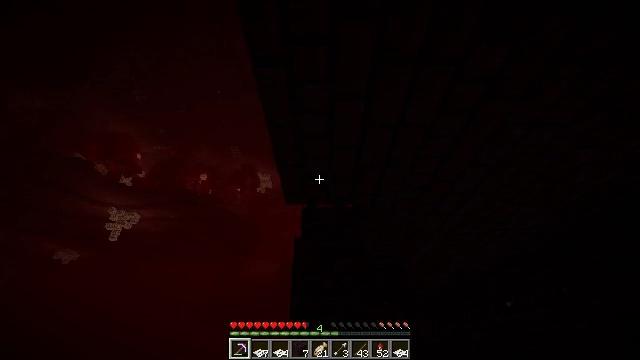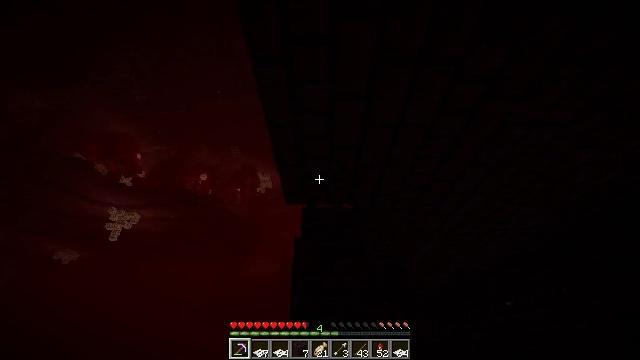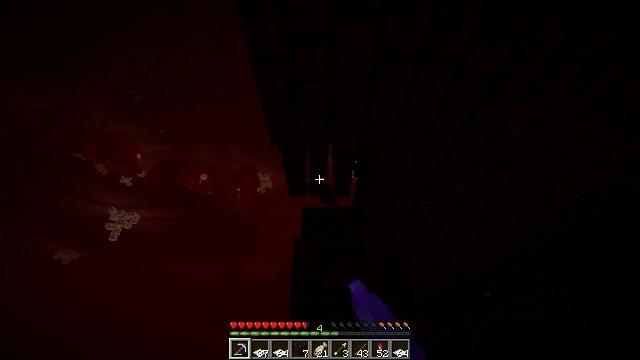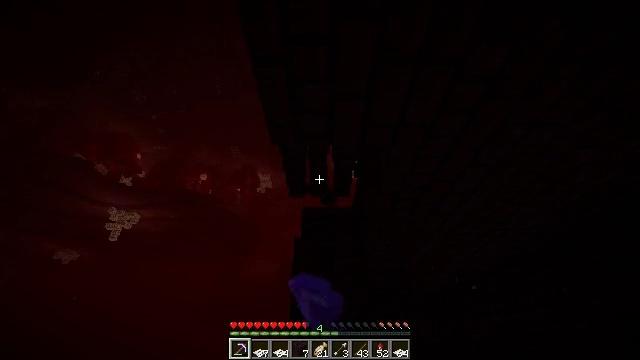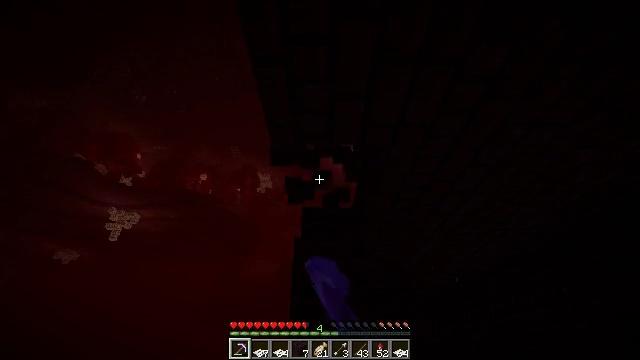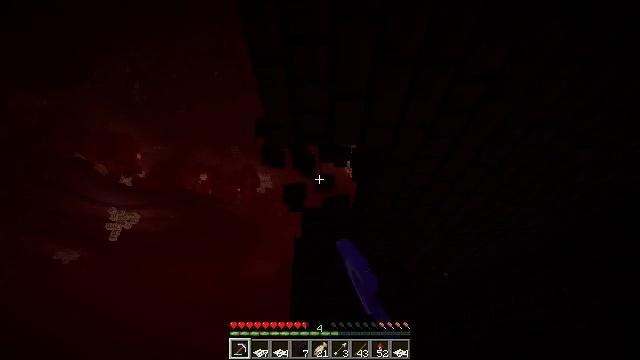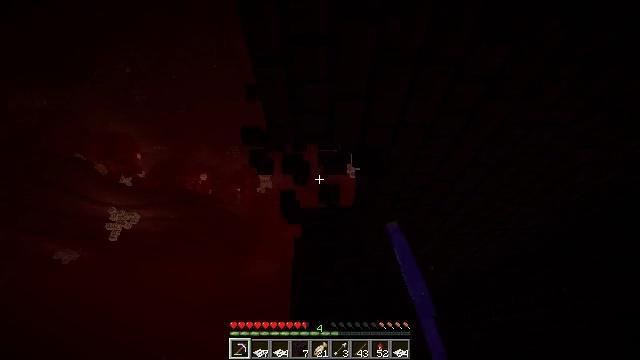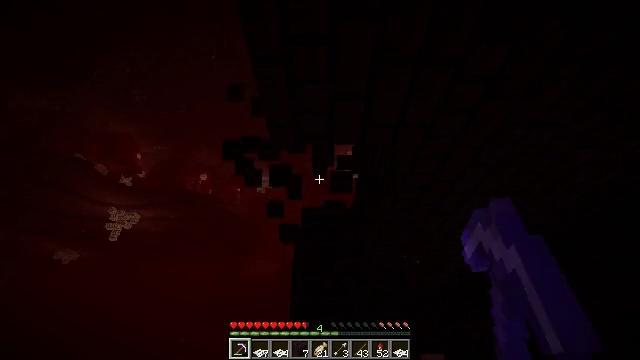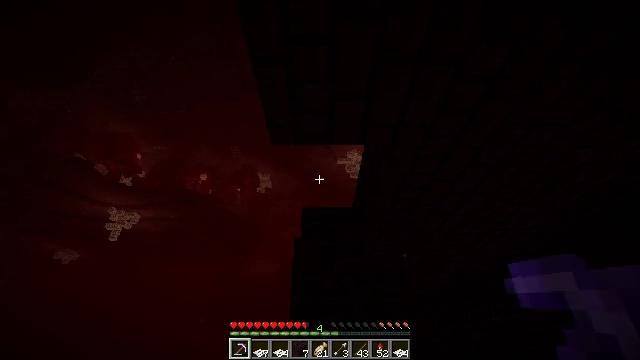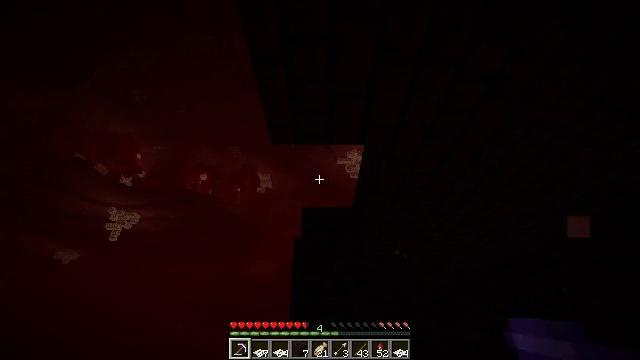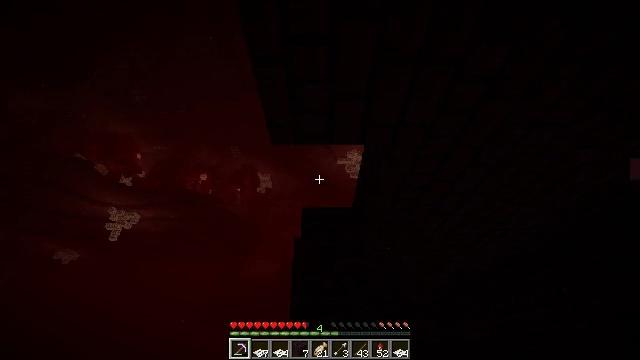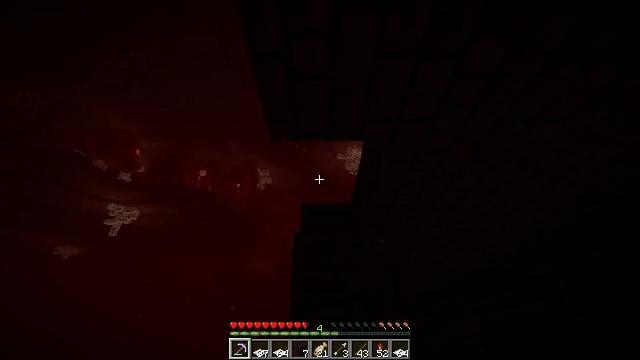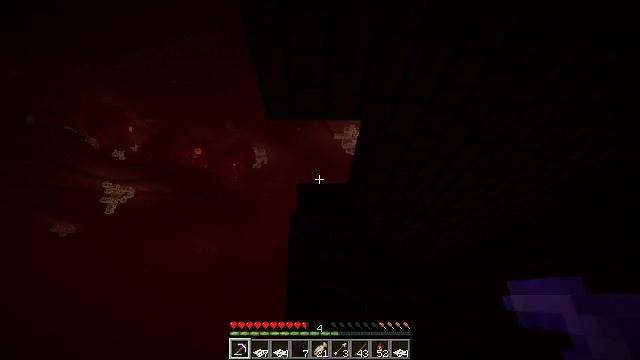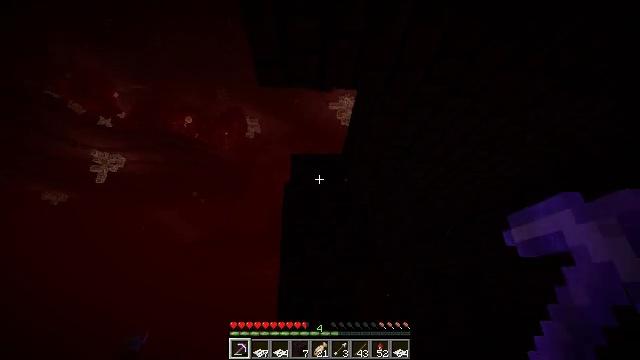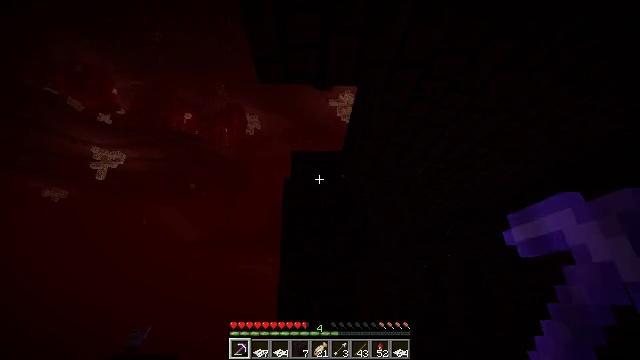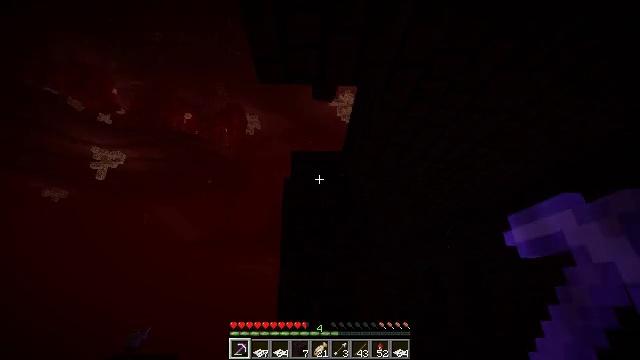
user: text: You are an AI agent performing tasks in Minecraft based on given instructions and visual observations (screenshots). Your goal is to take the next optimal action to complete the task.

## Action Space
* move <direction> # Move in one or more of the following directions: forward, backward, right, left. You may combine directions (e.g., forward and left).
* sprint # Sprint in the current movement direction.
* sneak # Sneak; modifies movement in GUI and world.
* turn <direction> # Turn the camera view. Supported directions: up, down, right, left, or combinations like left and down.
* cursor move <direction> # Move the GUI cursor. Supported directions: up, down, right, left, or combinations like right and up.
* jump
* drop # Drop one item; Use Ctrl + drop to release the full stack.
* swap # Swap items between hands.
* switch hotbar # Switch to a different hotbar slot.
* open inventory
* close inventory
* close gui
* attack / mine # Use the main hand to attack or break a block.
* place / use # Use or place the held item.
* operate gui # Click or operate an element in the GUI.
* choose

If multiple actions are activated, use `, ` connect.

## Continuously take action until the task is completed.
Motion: motion action
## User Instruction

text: Break the nether bricks in a fortress.
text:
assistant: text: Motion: attack / mine
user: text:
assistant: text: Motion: attack / mine
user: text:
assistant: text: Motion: attack / mine
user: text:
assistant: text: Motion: attack / mine
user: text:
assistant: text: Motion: attack / mine
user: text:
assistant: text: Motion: attack / mine
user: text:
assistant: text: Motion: attack / mine
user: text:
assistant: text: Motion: attack / mine
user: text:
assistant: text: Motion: attack / mine
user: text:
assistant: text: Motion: attack / mine
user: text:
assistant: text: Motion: no_op
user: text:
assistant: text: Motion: turn down
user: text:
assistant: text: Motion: turn right and down
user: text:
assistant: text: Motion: no_op
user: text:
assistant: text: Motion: no_op
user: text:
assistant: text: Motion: attack / mine
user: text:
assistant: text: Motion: attack / mine
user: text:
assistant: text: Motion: attack / mine
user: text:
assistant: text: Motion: attack / mine
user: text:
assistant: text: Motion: no_op
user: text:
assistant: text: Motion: no_op
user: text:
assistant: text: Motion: no_op
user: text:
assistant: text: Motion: turn down
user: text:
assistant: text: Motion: no_op
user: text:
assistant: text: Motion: no_op
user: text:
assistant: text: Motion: attack / mine
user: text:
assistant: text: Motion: attack / mine
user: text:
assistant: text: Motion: attack / mine
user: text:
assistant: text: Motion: attack / mine
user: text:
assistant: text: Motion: attack / mine